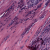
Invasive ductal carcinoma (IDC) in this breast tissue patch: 1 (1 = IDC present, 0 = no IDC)